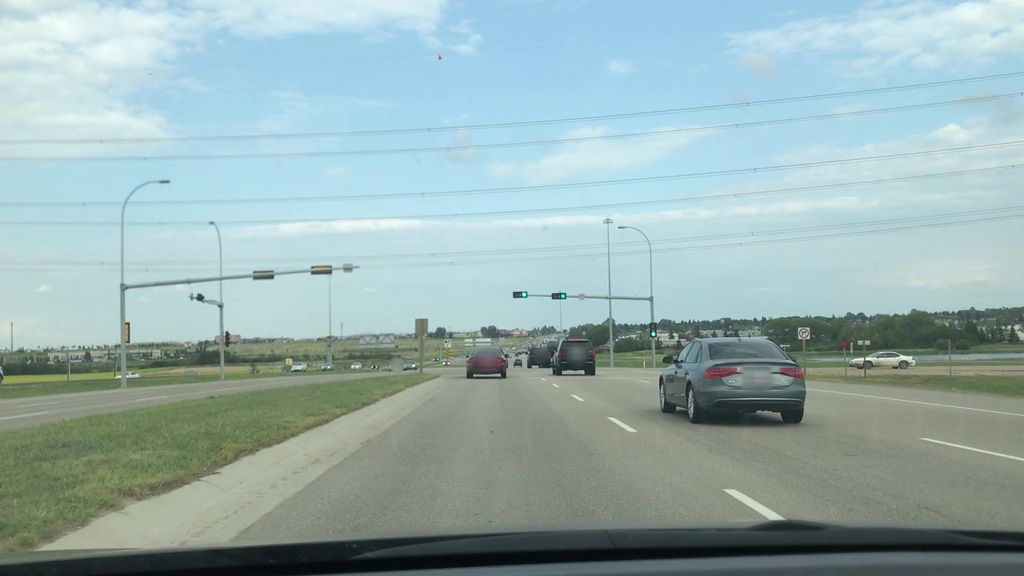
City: edmonton